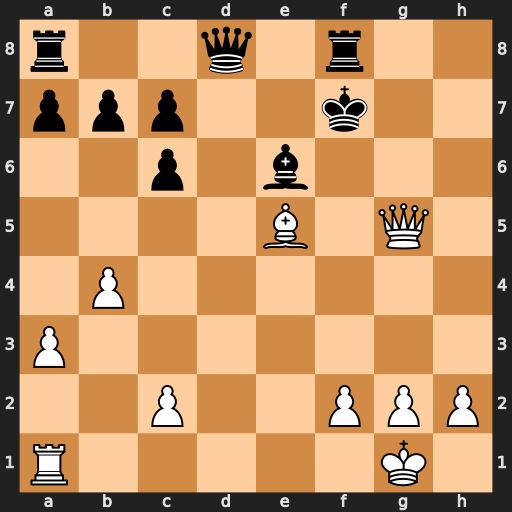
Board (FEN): r2q1r2/ppp2k2/2p1b3/4B1Q1/1P6/P7/2P2PPP/R5K1
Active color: w
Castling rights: -
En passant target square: -
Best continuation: Qh5+ Ke7 Rd1